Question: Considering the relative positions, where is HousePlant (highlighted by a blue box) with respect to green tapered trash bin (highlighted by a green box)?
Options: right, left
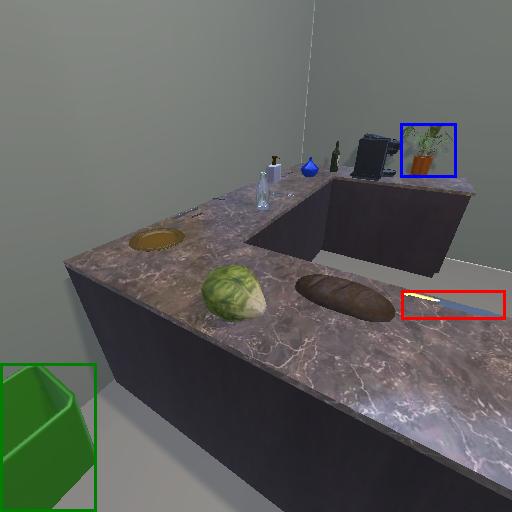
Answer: right